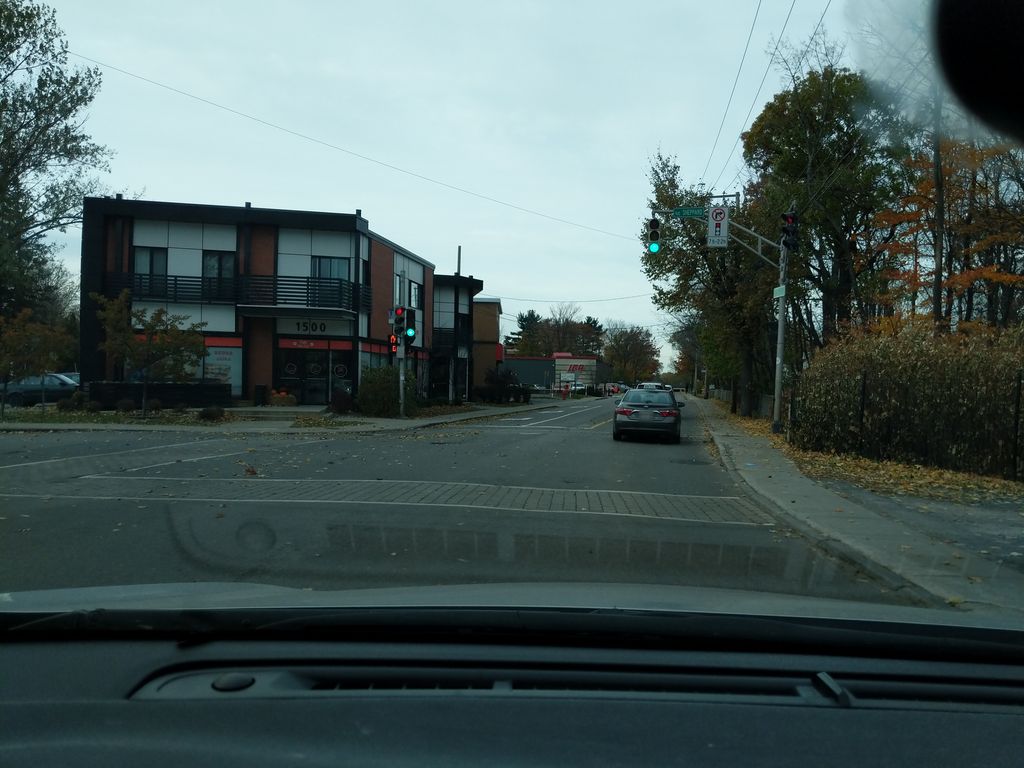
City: quebec_city